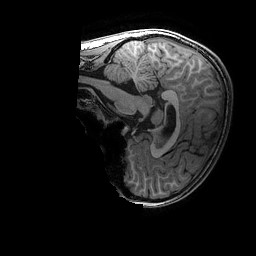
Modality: T1w
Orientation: sagittal
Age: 12
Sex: male
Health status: ill
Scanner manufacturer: ge
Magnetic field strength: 3 T
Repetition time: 0.007664 s
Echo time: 0.00342 s